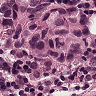
Metastatic tissue present: yes